Aerial crown-view tile of a tropical tree (Barro Colorado Island, Panama), acquired 20250915:
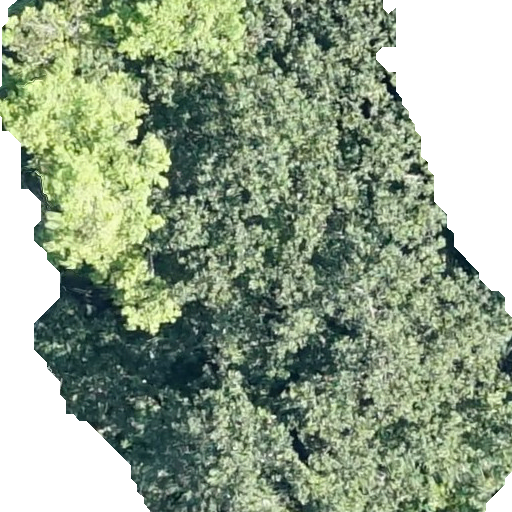
Species: Hieronyma alchorneoides
GBIF accepted scientific name: Hieronyma alchorneoides
Crown area: 338.032 m²